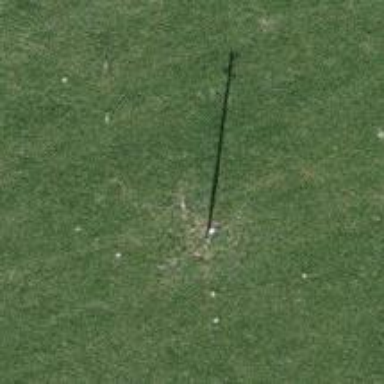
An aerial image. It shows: Power pole.